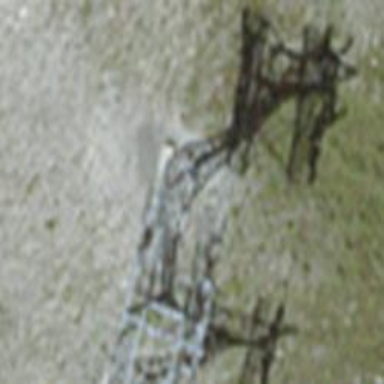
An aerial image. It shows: Pylon used for aerialway.